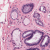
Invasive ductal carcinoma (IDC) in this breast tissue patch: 0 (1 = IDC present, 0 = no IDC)